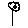
Label: flower